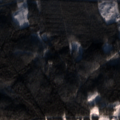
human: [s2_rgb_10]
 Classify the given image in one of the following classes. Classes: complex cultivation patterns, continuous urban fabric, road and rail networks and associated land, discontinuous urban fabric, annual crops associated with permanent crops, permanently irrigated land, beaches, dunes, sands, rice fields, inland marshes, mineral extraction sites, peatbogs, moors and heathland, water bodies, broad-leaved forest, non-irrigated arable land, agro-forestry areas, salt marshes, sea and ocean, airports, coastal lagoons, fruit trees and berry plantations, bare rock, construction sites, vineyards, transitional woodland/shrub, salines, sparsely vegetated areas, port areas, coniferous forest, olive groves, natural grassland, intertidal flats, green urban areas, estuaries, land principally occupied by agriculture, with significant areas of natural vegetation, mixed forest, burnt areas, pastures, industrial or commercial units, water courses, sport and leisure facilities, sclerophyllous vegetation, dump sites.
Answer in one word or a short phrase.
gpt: non-irrigated arable land, coniferous forest, mixed forest